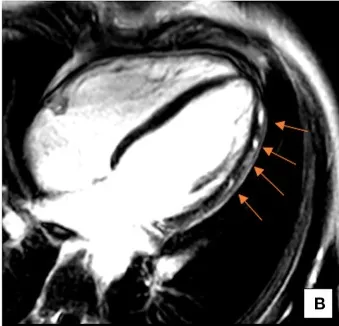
Representative 4-Chamber (4CH) view images of late gadolinium enhancement (LGE). A comparison between LGE images from the past bout of myocarditis.
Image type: radiology (mri)